Question: I somehow can't add XML serialization into a unit test. Visual studio only says that a using or an assembly is missing but I used the 'using System.Xml.Serialization;'.
Visual Studio looks like this:

What do I have to do that I can use XMLSerializer in my unit tests?
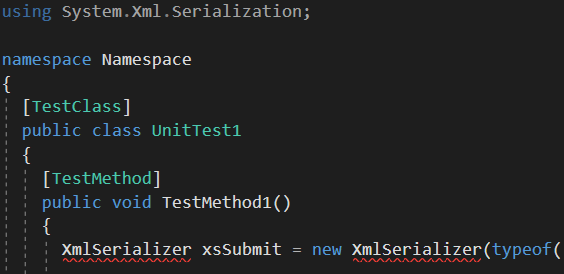
Answer: I figured it out:
After at least one hour of trying to fix it, I found out that I have to add the reference manually.
I thought system references were added automatically.